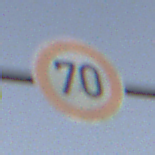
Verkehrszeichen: Geschwindigkeit70
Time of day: SunriseSunset
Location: Outdoor (Nature)
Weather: PartlyCloudy
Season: NotSpecified
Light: Natural